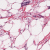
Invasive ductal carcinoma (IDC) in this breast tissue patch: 1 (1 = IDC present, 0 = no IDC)